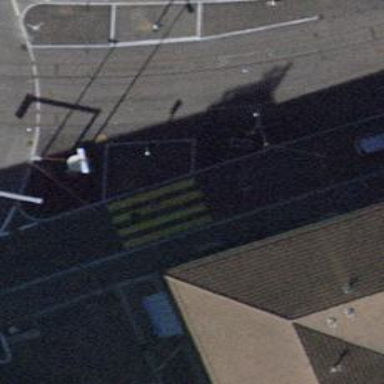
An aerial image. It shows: Marked zebra crossing on the road.